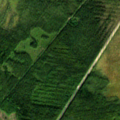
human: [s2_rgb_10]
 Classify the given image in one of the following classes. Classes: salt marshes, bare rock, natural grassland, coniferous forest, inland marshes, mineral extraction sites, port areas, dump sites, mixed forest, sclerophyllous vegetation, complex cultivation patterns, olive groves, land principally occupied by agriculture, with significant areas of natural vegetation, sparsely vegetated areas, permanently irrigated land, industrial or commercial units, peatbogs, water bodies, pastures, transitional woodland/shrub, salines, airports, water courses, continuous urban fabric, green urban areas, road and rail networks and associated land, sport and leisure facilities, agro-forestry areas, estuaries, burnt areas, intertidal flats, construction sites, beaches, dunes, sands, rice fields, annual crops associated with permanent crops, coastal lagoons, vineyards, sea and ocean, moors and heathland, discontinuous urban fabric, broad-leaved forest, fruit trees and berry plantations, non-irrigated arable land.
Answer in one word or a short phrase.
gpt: coniferous forest, mixed forest, transitional woodland/shrub, peatbogs